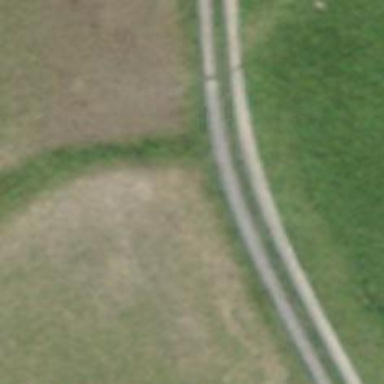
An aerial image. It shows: Track with grade 2 gravel surface.